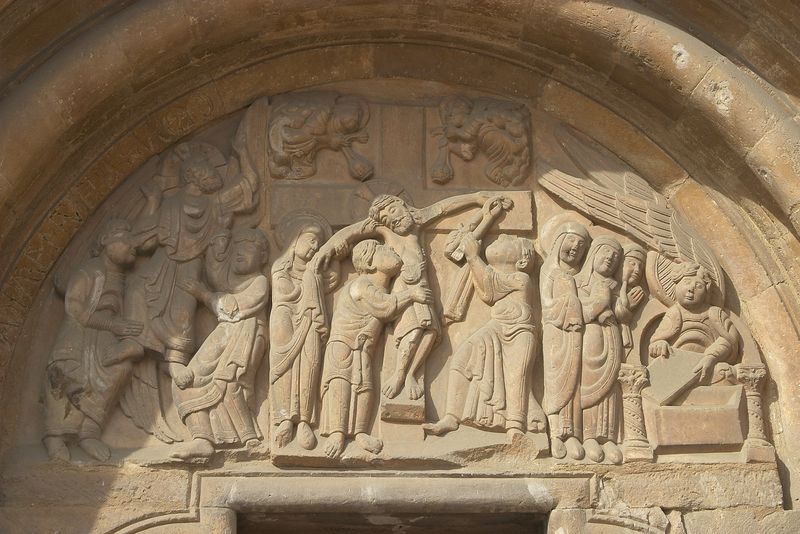
Titel: San Isidoro in León
Standort: Léon, S. Isodoro (EU - E)
Schlagwörter: flügel, johannes, kirche, engel, relief, thron, eingang, kreuz, beten, portal, grab, jesus, kreuzabnahme, kreuzigung, romanik, jünger, posaune, maria, maria magdalena, auferstehung, himmelfahrt, tympanon, aufsteigen, christuns